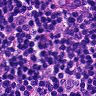
Metastatic tissue present: yes